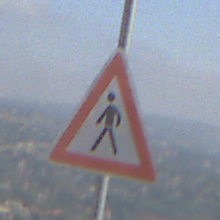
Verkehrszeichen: FussgaengerRechts
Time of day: Midday
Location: Outdoor (Nature)
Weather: PartlyCloudy
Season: NotSpecified
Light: Natural